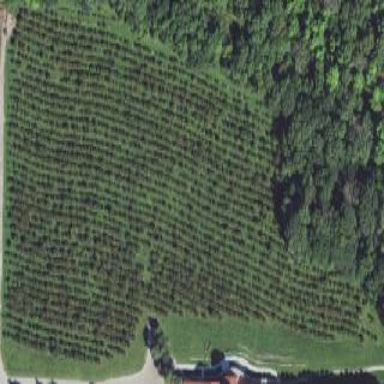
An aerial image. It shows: Orchard.